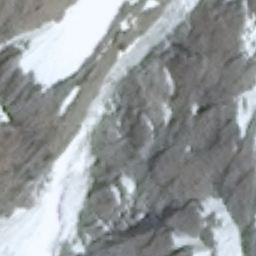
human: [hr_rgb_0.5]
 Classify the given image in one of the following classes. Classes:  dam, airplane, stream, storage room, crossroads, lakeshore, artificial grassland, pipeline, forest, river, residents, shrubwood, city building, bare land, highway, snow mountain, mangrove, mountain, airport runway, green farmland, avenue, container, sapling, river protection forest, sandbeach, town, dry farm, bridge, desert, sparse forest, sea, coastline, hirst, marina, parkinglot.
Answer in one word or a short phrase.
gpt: snow mountain